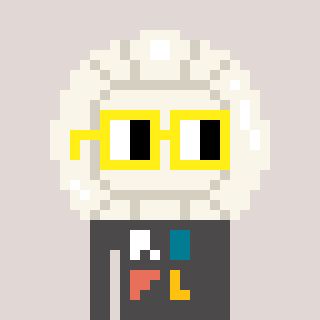
a pixel art character with square yellow glasses, a volleyball-shaped head and a grayscale-colored body on a warm background